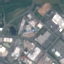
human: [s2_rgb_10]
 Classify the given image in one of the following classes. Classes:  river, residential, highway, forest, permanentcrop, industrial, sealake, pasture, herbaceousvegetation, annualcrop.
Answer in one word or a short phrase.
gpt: Industrial